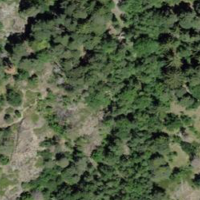
EUNIS habitat code: 48
Species observed at this site:
Cephalanthera rubra